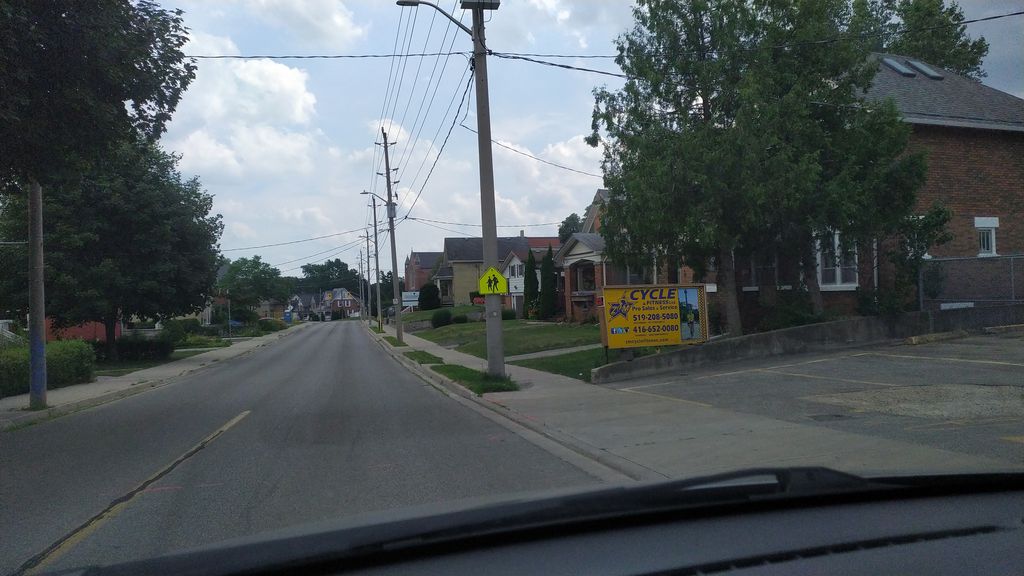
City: kitchener-waterloo